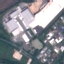
Land use / land cover class: Industrial